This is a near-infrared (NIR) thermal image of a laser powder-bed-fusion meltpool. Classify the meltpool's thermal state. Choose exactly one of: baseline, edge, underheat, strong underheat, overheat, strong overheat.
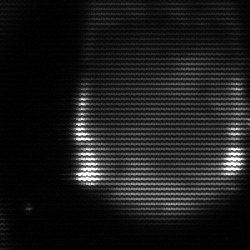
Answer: edge